Question: I have this problem (laziness on hundreds of files)
I have a project built with Java using Eclipse. In this project, until now, all the classes import other main classes that are in the same project.
Now, I decided to move all the main imported classes to a library project in order to share them with other incoming projects. With the new project, I simply need to import from the classes in the library project ... nice ... here the bad news start for the old project.
Is it possible to tell Eclipse to change all the main classes imported in the old project with the ones in the library project?
Until now, I have only found a solution: deleting old imports and importing the new ones one by one by hand, which takes too long.
Has anyone been in this situation? any advice?
Thanks in advance

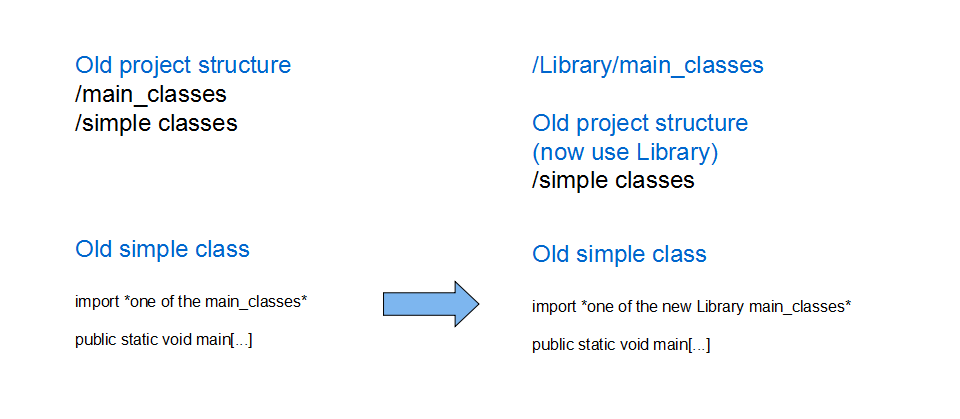
Answer: You sound to be doing two separate things.
1) Moving the source files into a library project
2) Moving the classes to a different
Do them separately.
First move the files to the new project, update the original projects dependencies to include the library project. Make sure it compiles etc.
Now use eclipse's refactor functionality to move the classes to the desired package. Eclipse will automatically update the imports in all the open projects in your workspace when the classes are moved.
If for some reason your are unable to use eclipse's refactor tools, the old skool way to do this is to find and replace across files. This can be done from eclipse ("find in files, replace", with grep etc or countless other ways.